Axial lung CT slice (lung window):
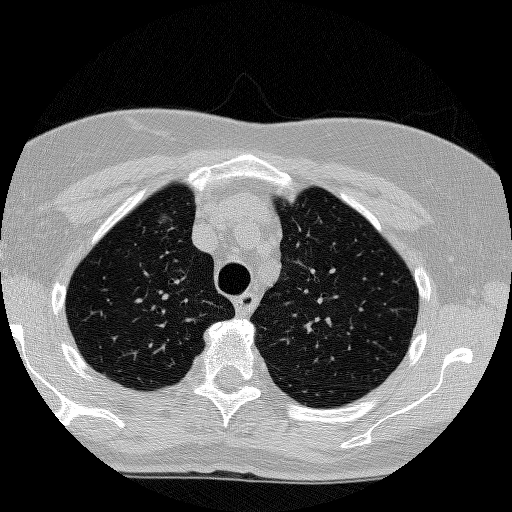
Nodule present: no